Fundus camera: zeiss
Shooting center: fovea
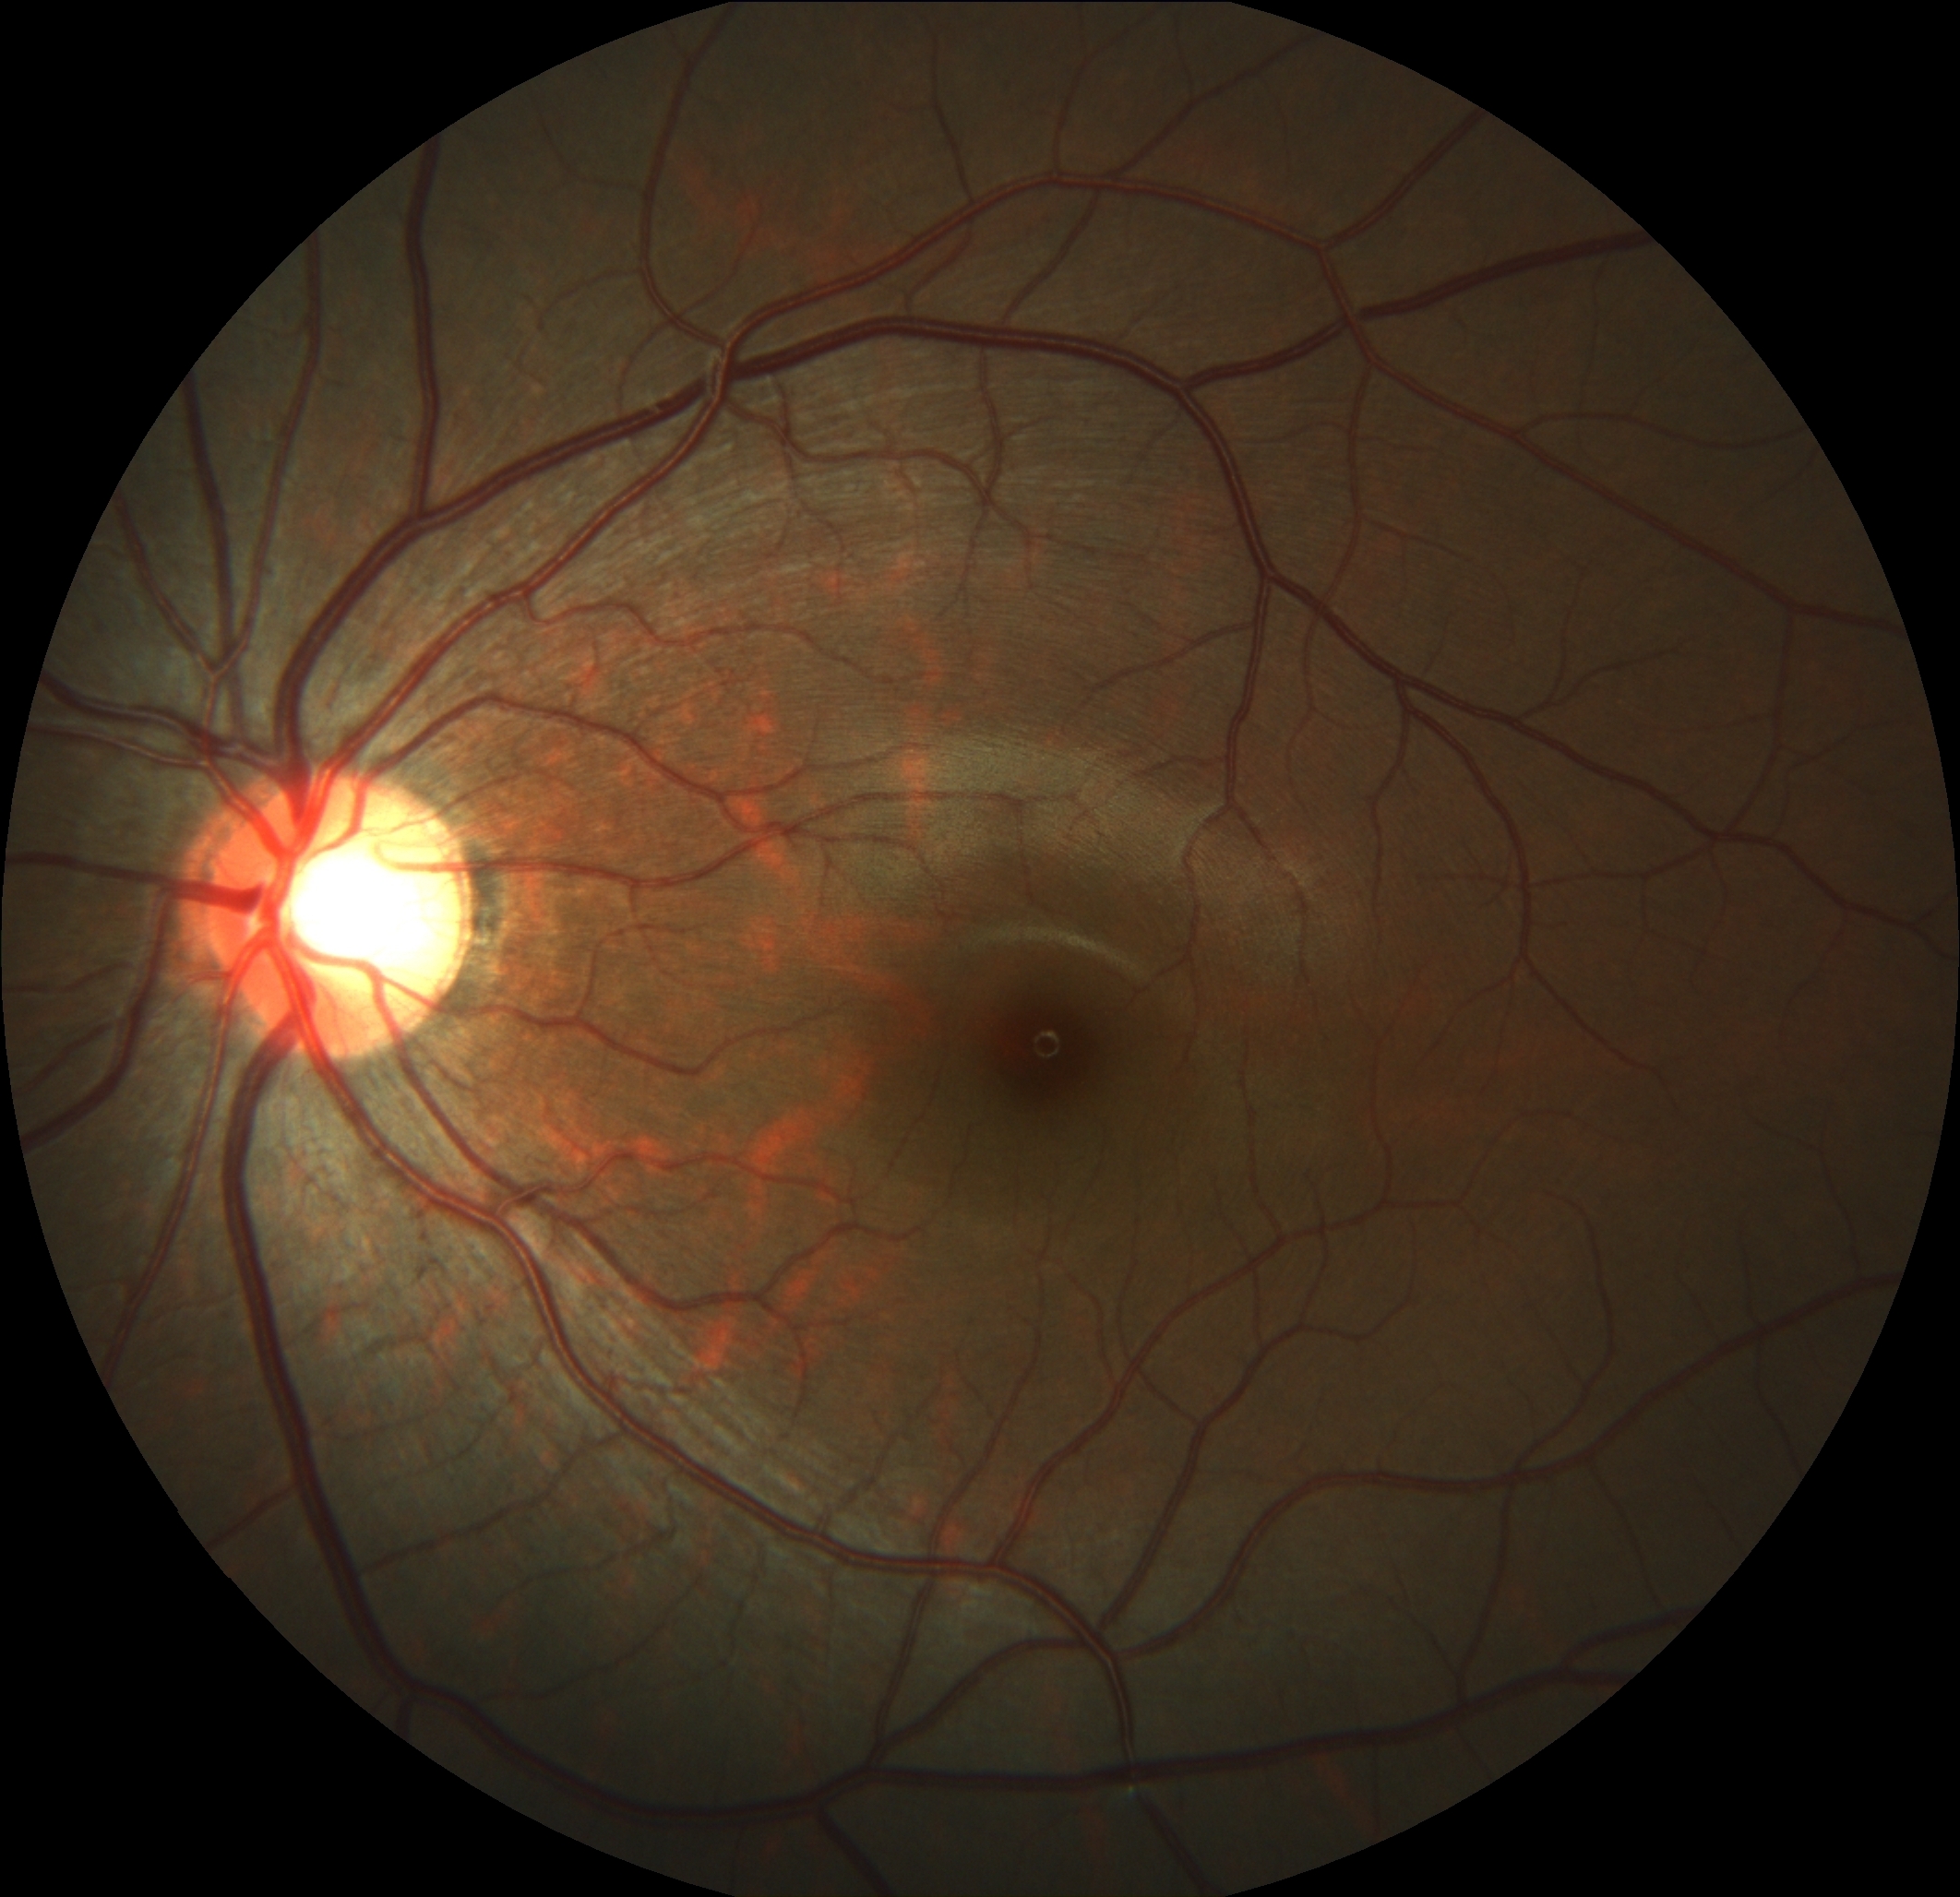
Pathologic myopia: no
Patchy retinal atrophy: present
Retinal detachment: absent